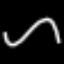
Label: squiggle